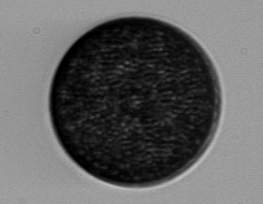
Label: Coscinodiscus